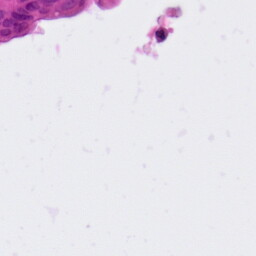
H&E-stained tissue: Colon